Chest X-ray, AP view. Patient: 37 years old, sex F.
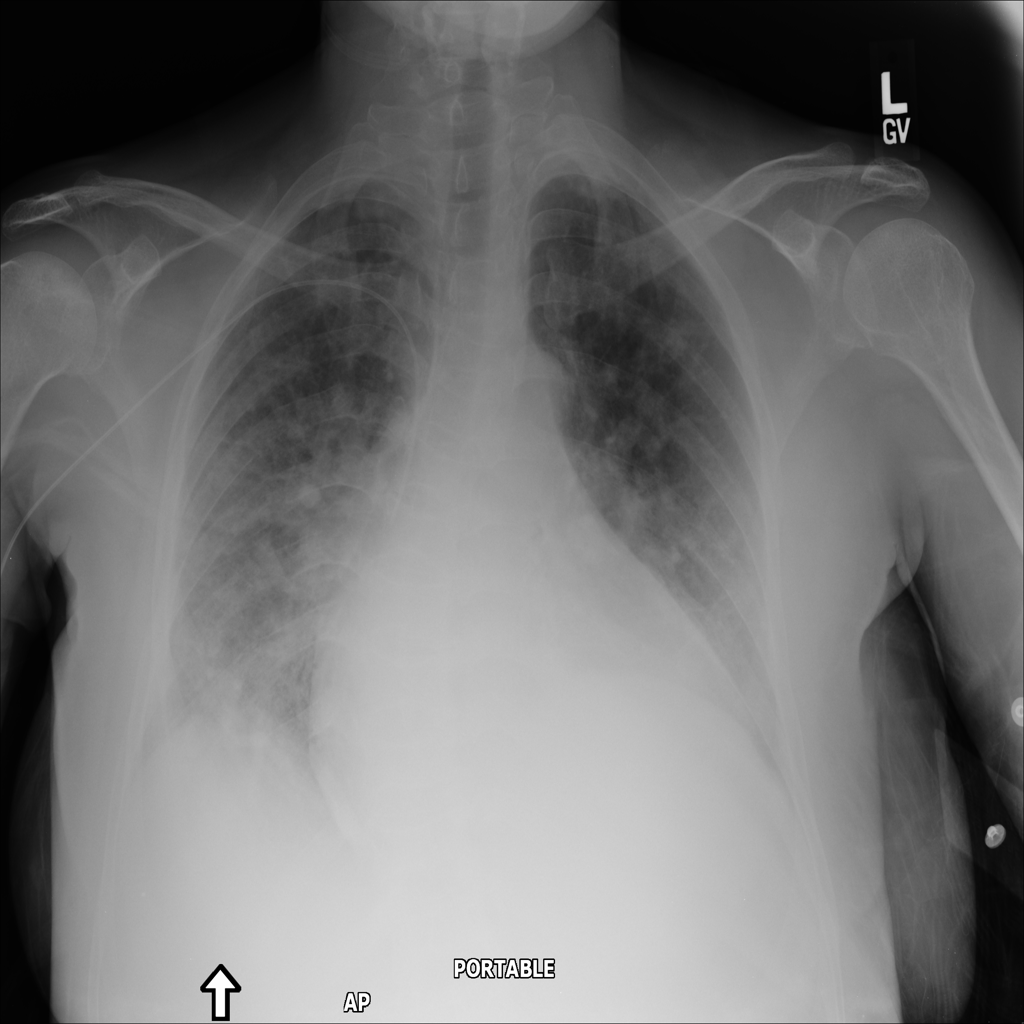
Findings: Cardiomegaly